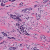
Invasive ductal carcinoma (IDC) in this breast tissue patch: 1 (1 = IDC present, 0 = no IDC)